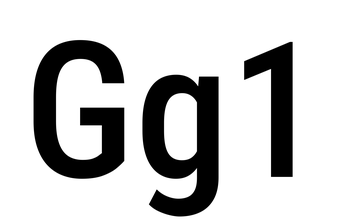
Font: Roboto_Condensed_Medium